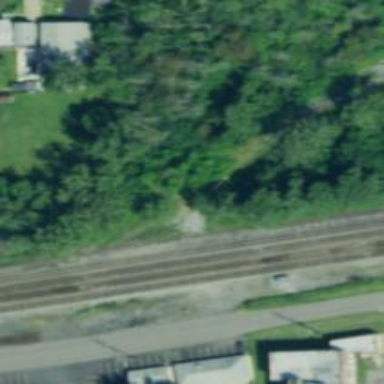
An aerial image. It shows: Abandoned railway.